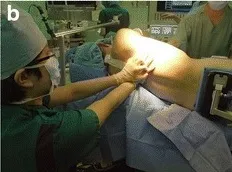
Reenactment of CPR in the lateral position. Picture (b) shows the other surgeon standing behind the patient and pushed his mid-thoracic spine. Chest compression was performed from both sides simultaneously at approximately 100 times per min. A patient is firmly fixed in the lateral position by the body-fixing devices and immediate transposition to supine is challenging.
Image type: medical_photograph (skin_photograph)